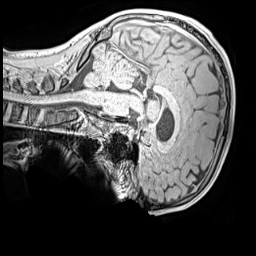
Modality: MP2RAGE
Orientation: sagittal
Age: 13
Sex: male
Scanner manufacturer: siemens
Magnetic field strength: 3 T
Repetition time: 4 s
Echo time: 0.00299 s